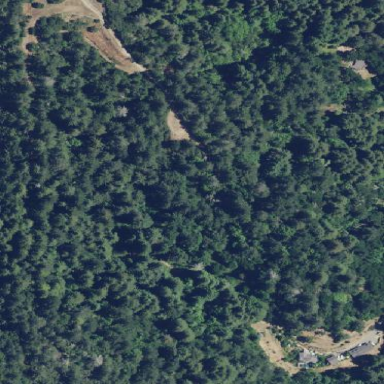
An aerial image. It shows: Forest area.